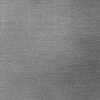
Atmospheric dust classification: dusty